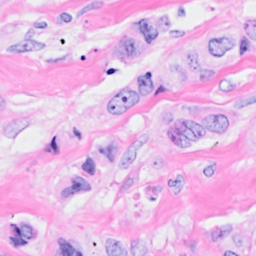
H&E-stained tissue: Breast